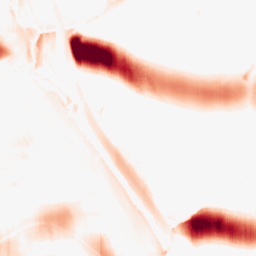
Category: morphological
Decomposition family: morphological_ellipse
Decomposition parameters: operation: opening
width: 50
height: 5
Upsampling method: linear_exact
Upsampling parameters: scale: 2
Upsampling scale: 2